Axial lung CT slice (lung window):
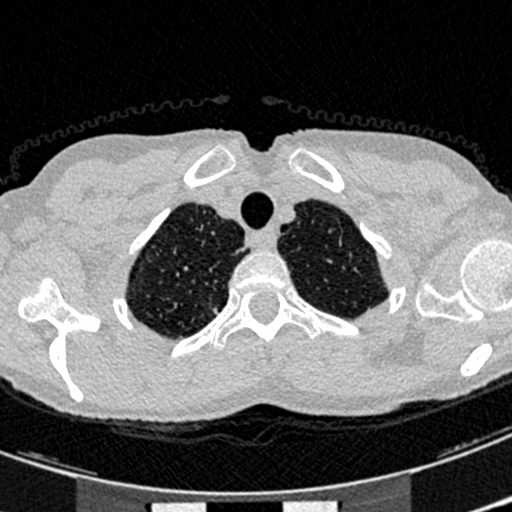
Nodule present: no